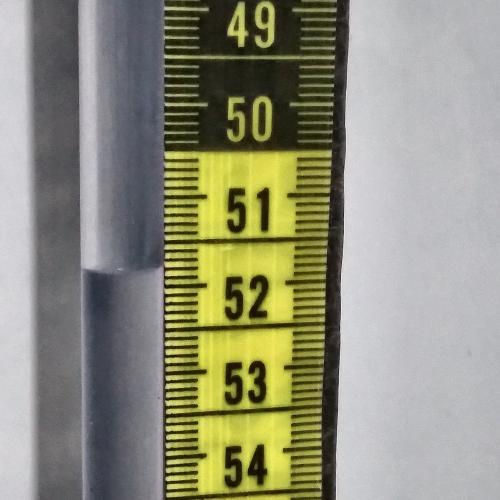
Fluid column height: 51.8 cm